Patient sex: F
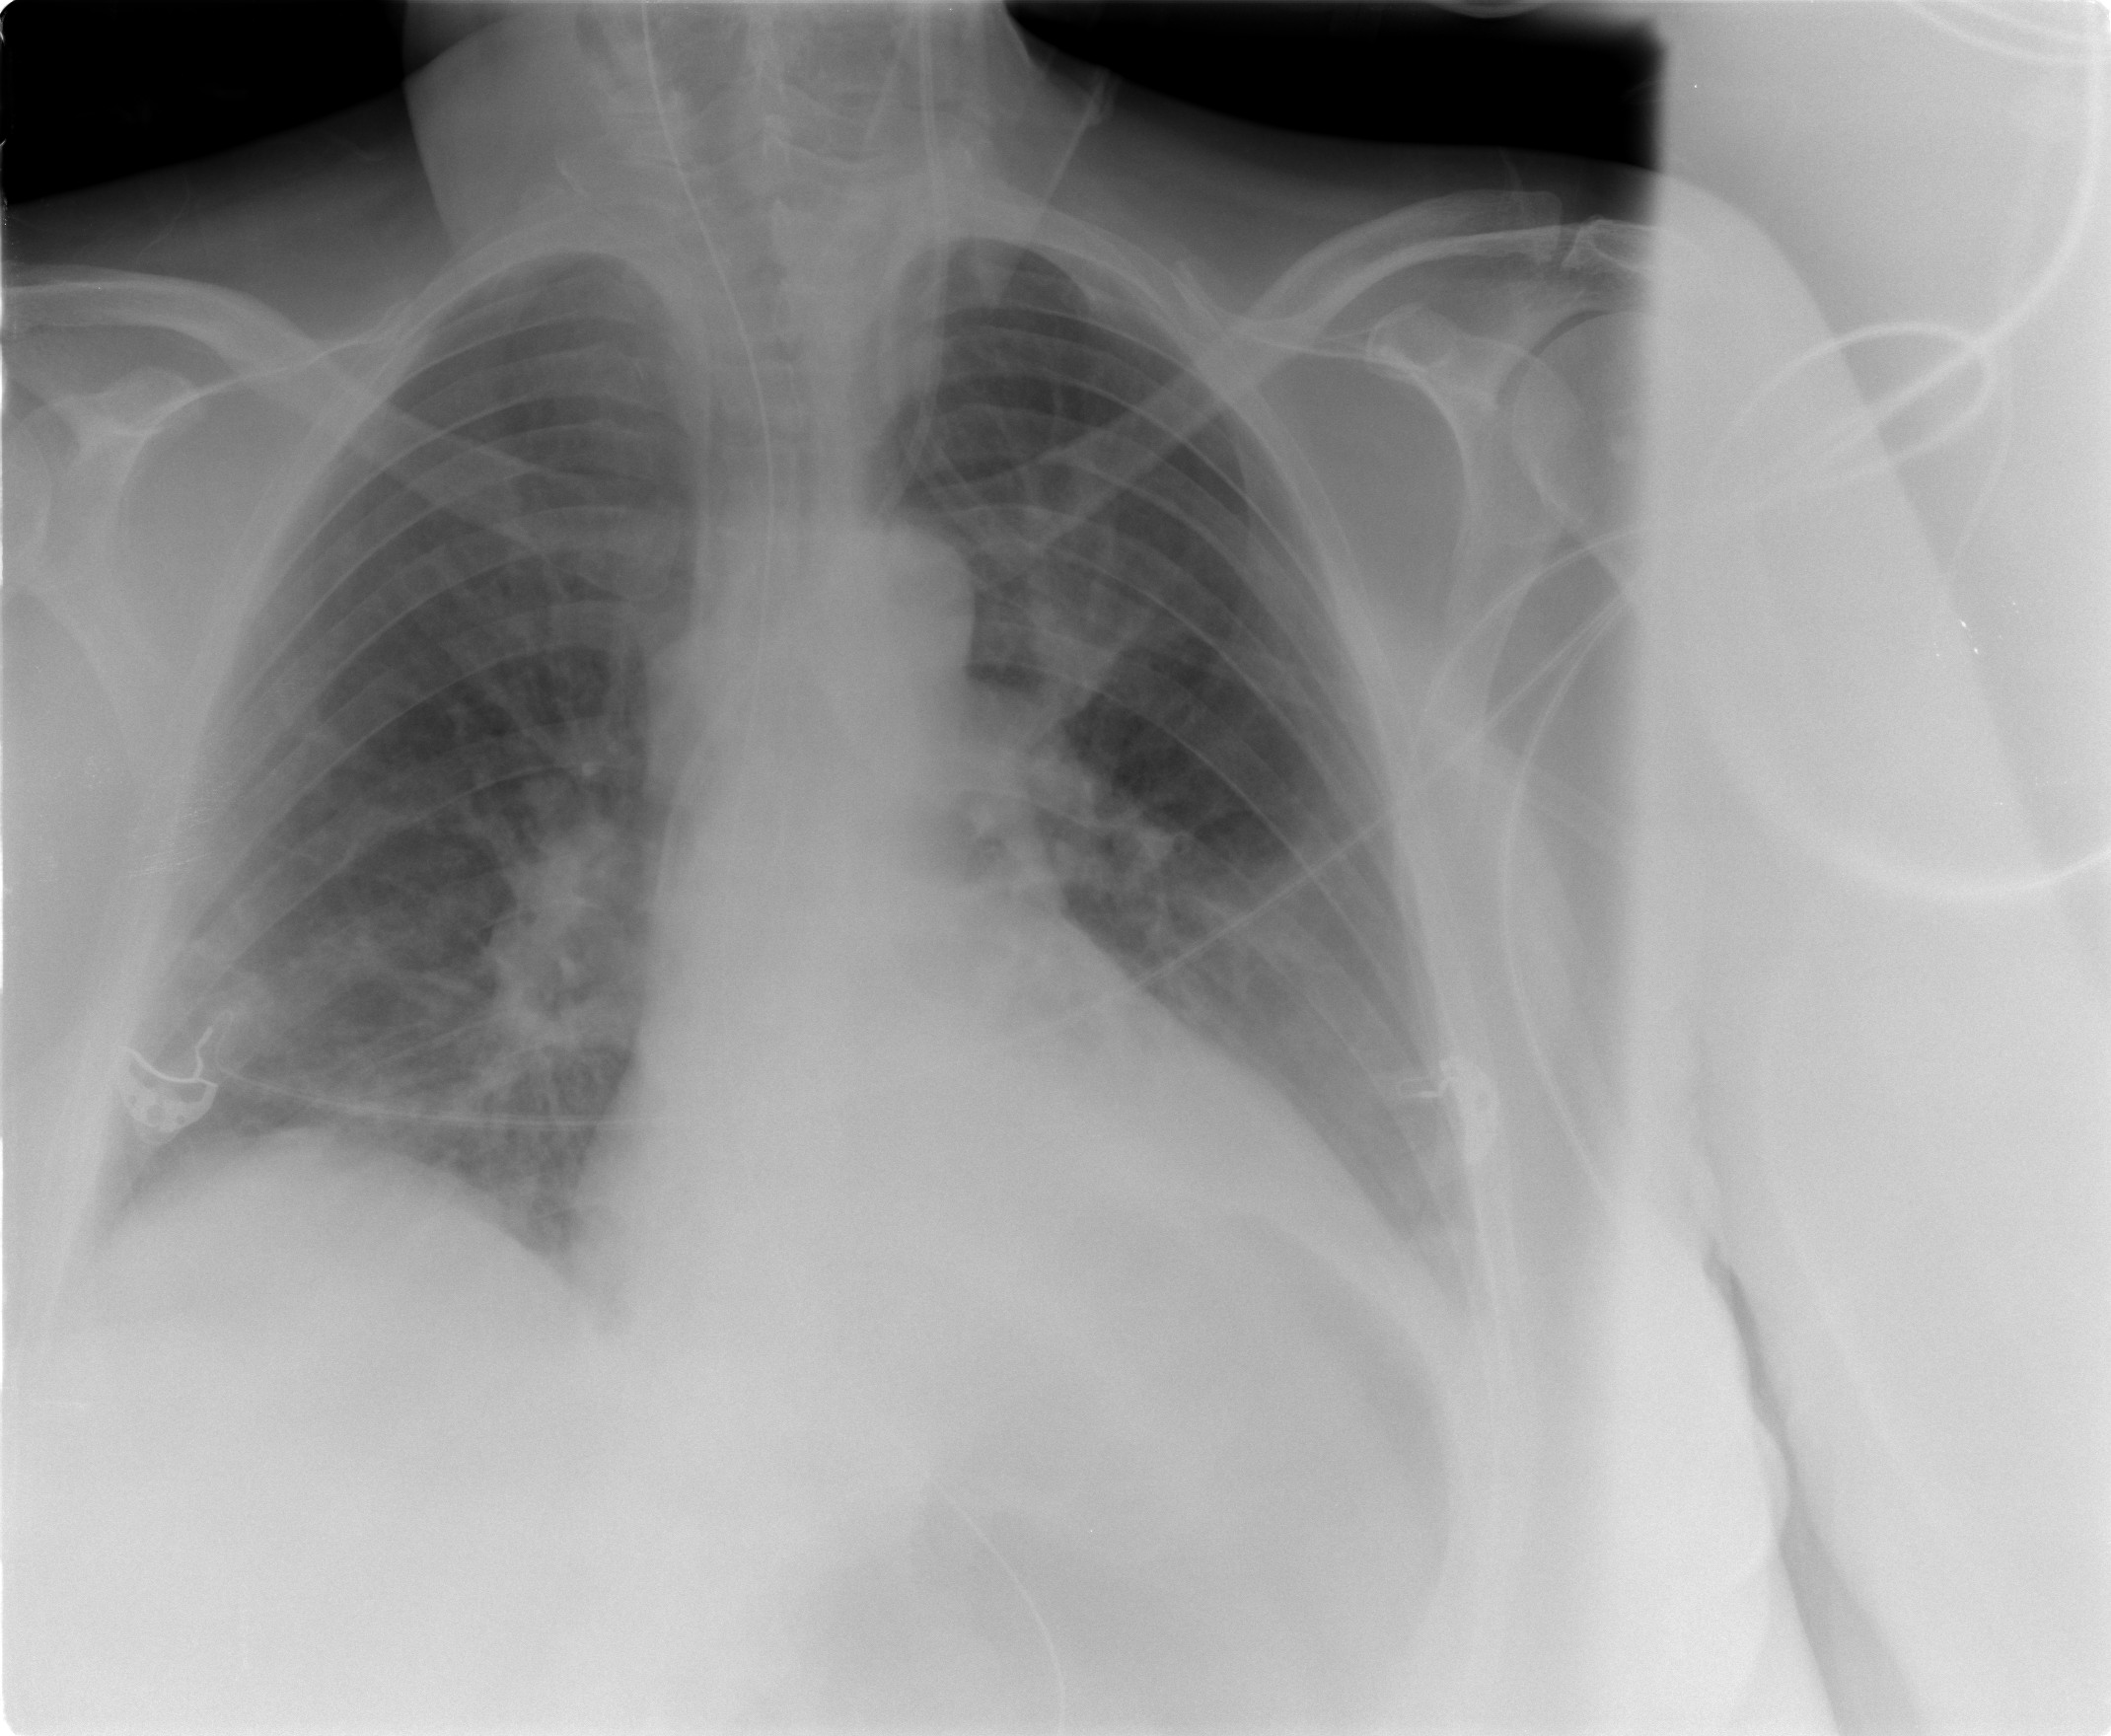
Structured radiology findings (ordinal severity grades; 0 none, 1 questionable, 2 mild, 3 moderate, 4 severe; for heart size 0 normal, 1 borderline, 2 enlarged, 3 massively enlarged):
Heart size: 0
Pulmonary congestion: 0
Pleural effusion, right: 0
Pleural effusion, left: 0
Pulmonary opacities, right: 1
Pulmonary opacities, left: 0
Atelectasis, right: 0
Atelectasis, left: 0